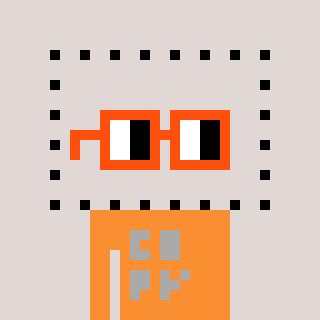
a pixel art character with square orange glasses, a void-shaped head and a orange-colored body on a warm background